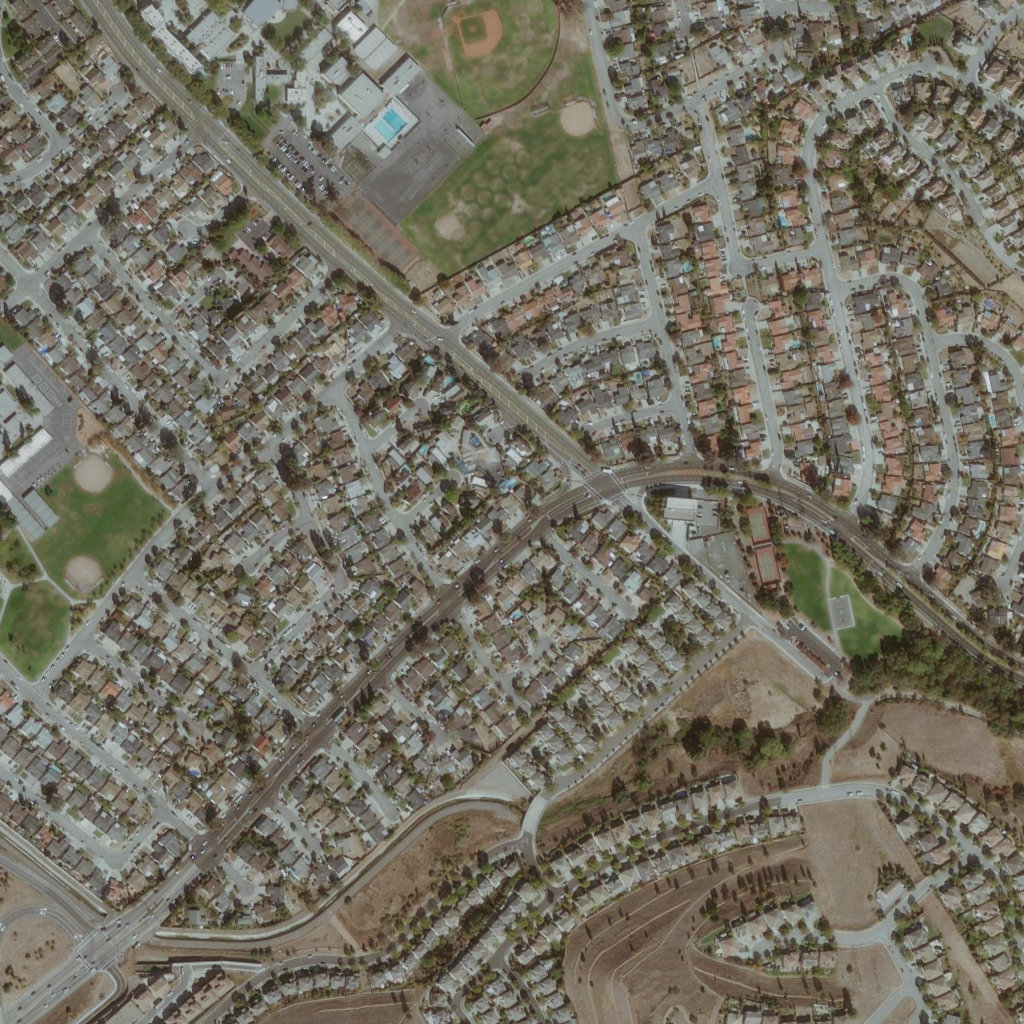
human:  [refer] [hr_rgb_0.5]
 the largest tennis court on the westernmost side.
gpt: <box>[[32, 18, 41, 27, 0]]</box>